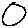
Label: circle